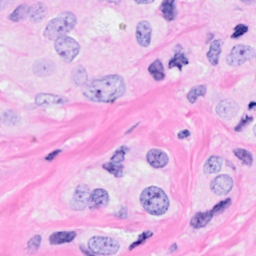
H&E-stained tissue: Breast